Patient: sex F, age 63
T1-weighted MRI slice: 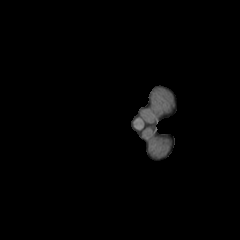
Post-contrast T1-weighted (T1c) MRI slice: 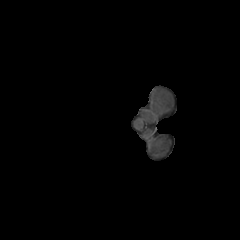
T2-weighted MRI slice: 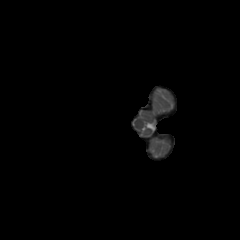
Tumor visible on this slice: no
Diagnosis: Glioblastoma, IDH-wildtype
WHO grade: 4